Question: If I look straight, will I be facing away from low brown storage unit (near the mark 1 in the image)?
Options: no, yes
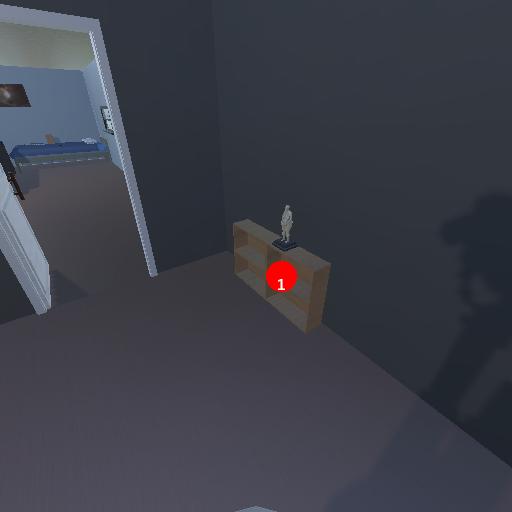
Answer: no